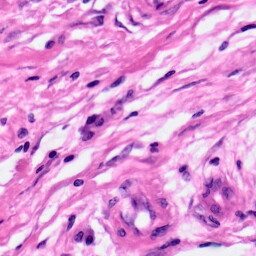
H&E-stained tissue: Pancreatic